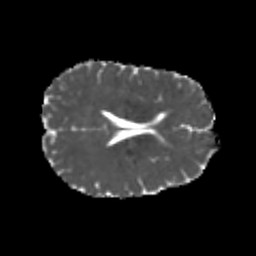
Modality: MD
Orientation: axial
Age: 24
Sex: female
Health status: healthy
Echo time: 0.074 s